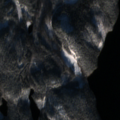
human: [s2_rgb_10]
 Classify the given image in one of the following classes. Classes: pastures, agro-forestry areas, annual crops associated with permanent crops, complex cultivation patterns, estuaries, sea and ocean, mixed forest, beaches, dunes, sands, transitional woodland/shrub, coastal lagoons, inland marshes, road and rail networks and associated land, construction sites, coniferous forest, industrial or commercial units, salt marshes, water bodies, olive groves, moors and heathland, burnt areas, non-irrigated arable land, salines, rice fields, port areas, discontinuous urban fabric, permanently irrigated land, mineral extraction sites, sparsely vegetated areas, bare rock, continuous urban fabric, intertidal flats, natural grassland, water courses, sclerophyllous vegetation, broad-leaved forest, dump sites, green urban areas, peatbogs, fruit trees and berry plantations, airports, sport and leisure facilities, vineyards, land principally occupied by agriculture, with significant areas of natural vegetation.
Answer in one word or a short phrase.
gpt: coniferous forest, mixed forest, water bodies